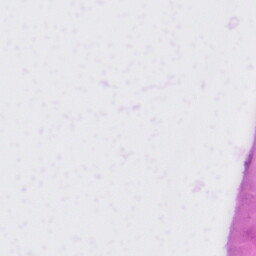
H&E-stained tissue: Liver